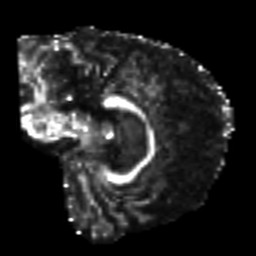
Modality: FA
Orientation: sagittal
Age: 56
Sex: male
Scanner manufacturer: siemens
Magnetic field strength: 3 T
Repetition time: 7.3 s
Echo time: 0.087 s